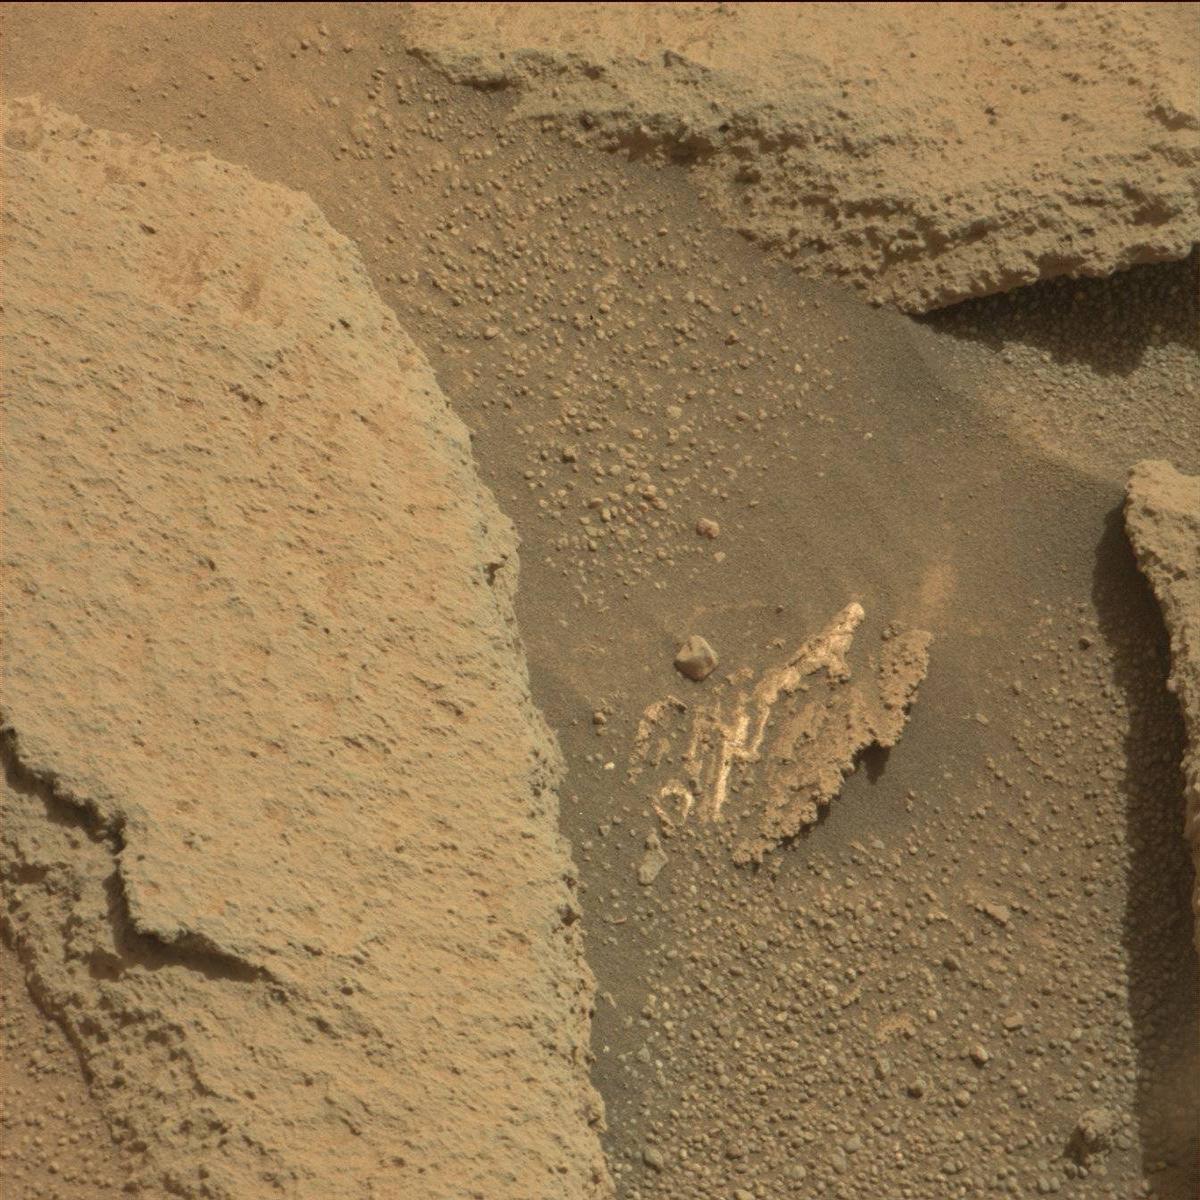
Terrain classes present: Bedrock, Rock, Sand / Soil